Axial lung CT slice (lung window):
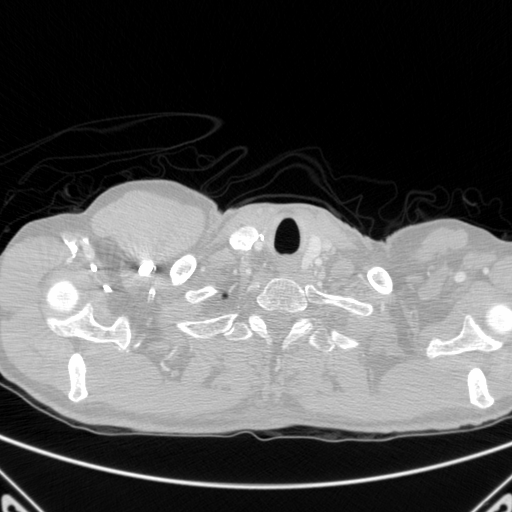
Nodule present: no